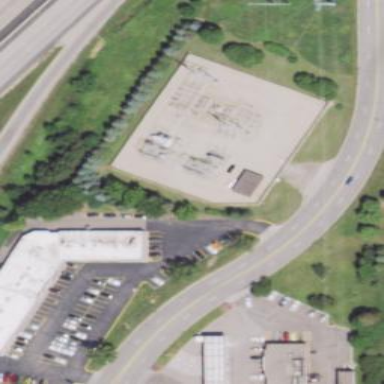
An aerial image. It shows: Power substation surrounded by fence.